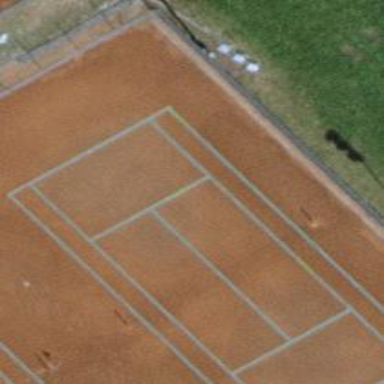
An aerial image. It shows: Tennis court in leisure pitch.